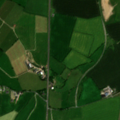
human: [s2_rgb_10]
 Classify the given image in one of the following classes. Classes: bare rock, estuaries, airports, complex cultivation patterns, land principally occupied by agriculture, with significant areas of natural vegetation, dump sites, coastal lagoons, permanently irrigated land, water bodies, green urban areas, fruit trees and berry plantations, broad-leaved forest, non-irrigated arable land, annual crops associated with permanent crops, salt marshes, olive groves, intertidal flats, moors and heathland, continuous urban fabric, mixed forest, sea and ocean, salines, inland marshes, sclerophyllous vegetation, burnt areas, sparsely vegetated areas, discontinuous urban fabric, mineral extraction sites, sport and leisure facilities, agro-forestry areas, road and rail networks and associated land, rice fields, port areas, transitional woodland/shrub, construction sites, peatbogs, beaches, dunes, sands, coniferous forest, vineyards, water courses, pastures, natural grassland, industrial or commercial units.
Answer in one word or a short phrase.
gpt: non-irrigated arable land, pastures